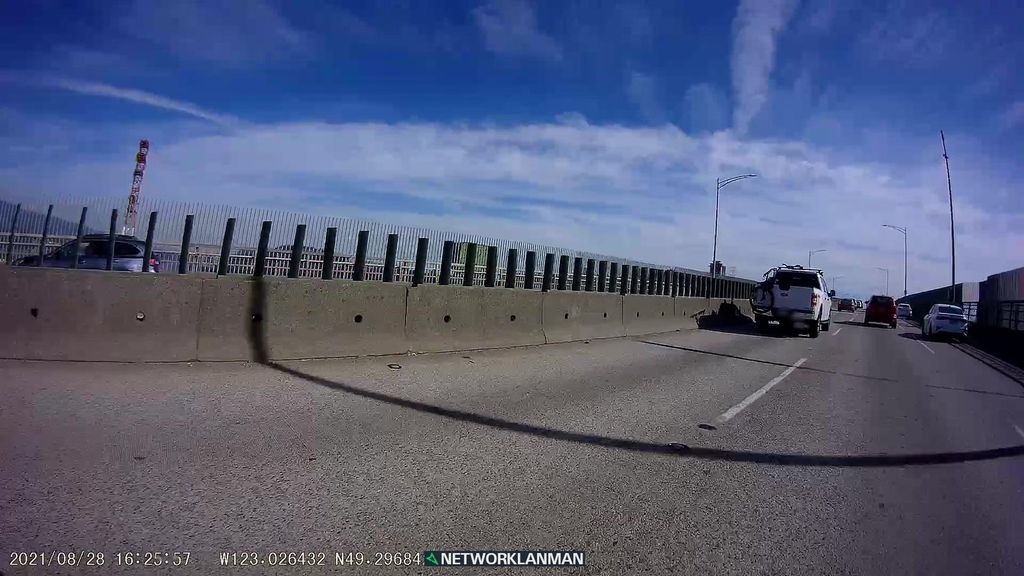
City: vancouver